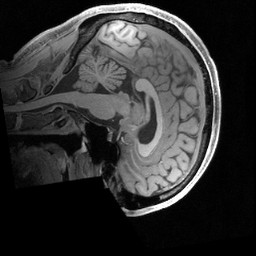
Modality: T1w
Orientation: sagittal
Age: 25
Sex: male
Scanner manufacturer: siemens
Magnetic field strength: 3 T
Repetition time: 2.4 s
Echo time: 0.00224 s